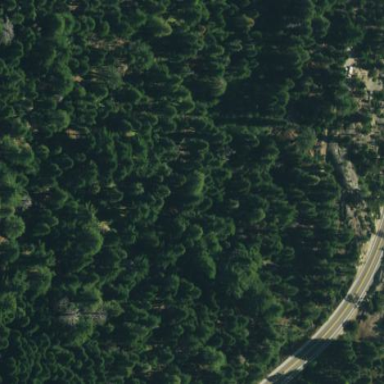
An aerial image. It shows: Greenfield woodland with evergreen needle-leaved trees.